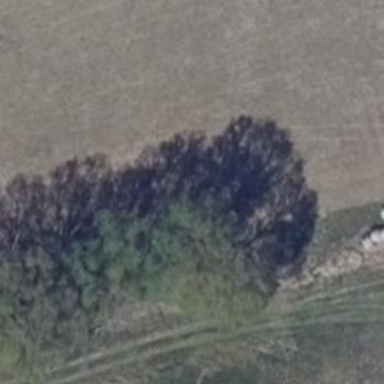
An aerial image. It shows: Row of trees in natural setting.